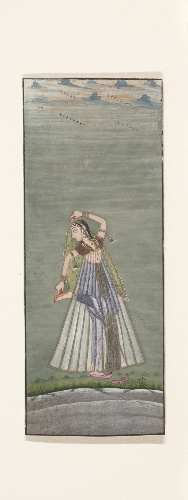
Artist: Ustad Mohamed, son of Murad
Date: ca. 1725
Object type: Painting
Classification: Paintings
Medium: Ink, opaque watercolor, and gold on paper
Culture: India (Rajasthan, Bikaner)
Dimensions: 5 11/16 x 2 1/4 in. (14.4 x 5.7 cm)
Department: Asian Art
Credit line: Gift of Mr. and Mrs. Uzi Zucker, 1977
Accession year: 1977
Repository: Metropolitan Museum of Art, New York, NY
Tags: Women